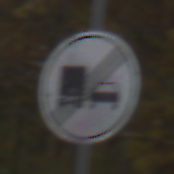
Verkehrszeichen: EndeUeberholverbotKraftfahrzeuge
Umgebung: Outdoor, Nature
Tageszeit: Midday
Wetter: Overcast
Licht: Natural
Jahreszeit: Autumn
Kontrast: LowContrast